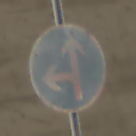
Verkehrszeichen: VorgeschriebeneFahrtrichtungGeradeausOderLinks
Umgebung: Roofed, Tunnel
Tageszeit: Midday
Wetter: NotSpecified
Licht: Natural
Jahreszeit: NotSpecified
Kontrast: MediumContrast